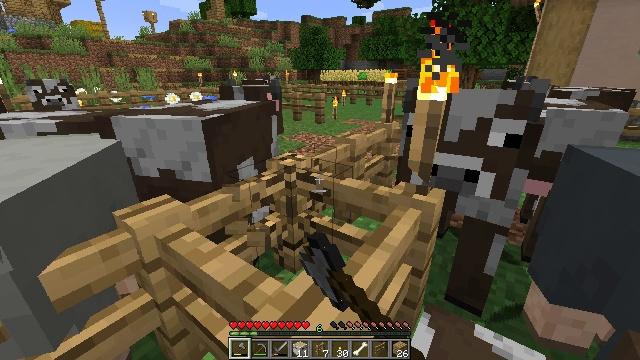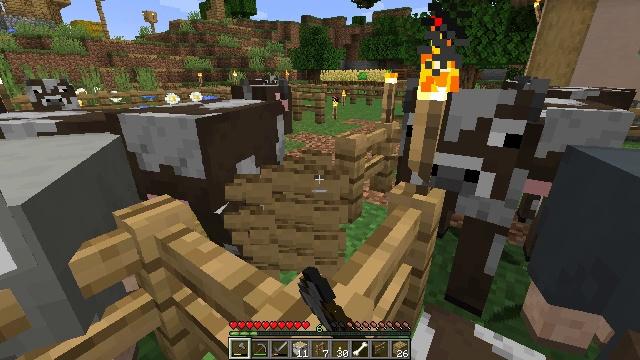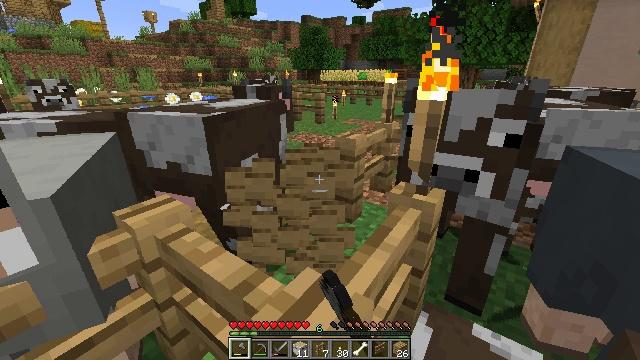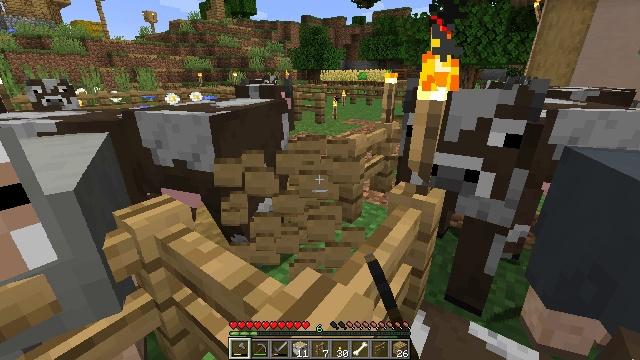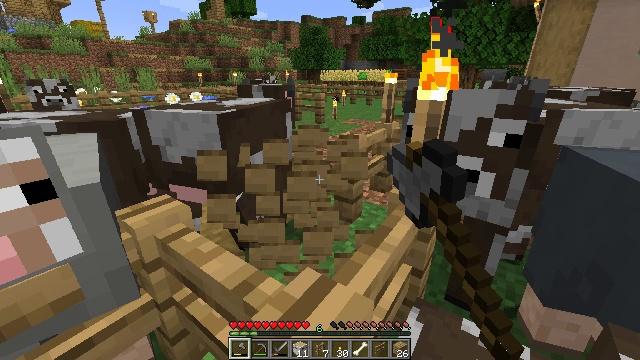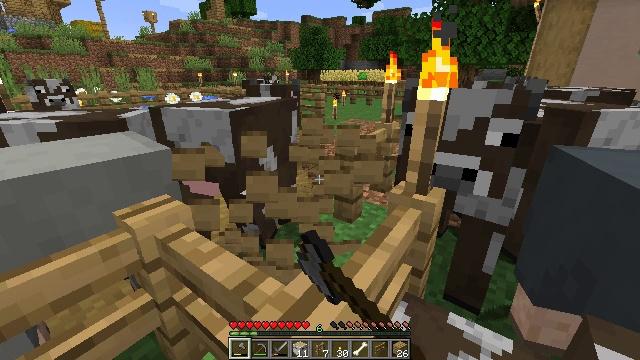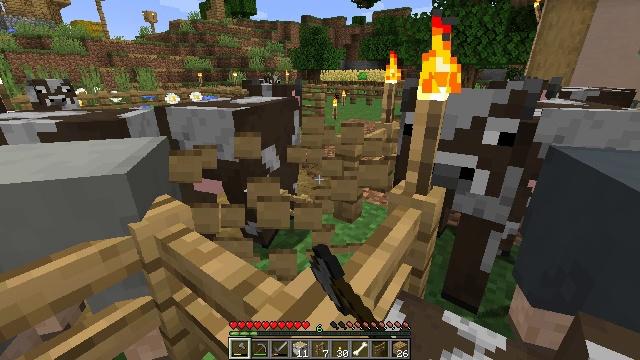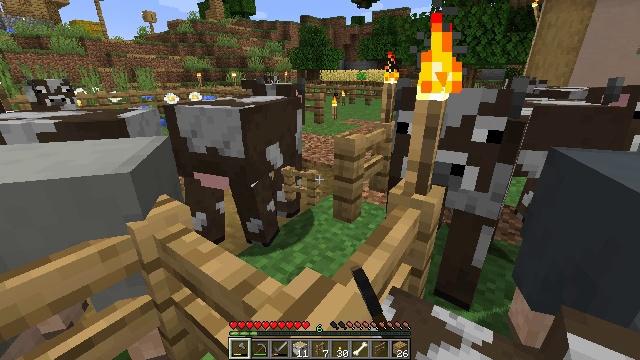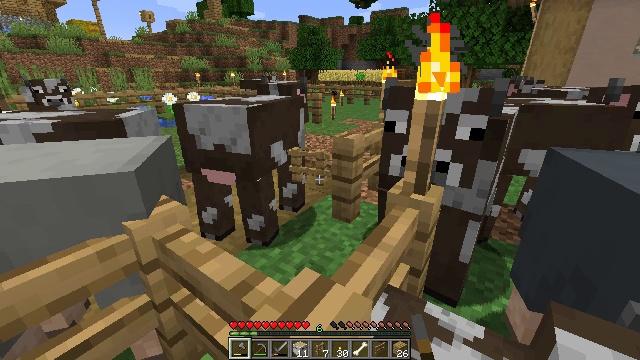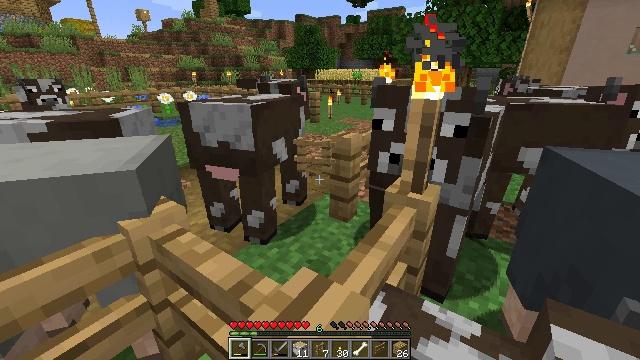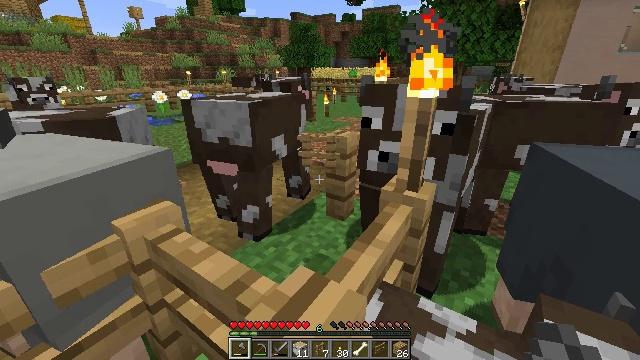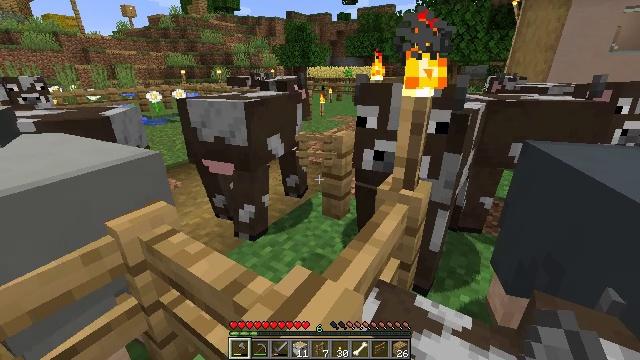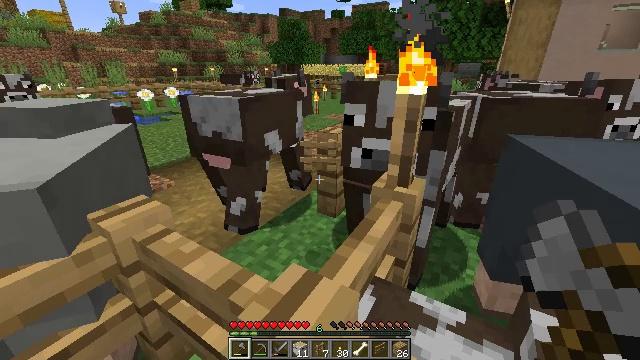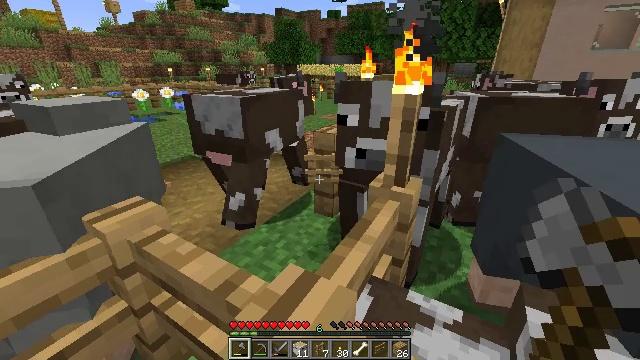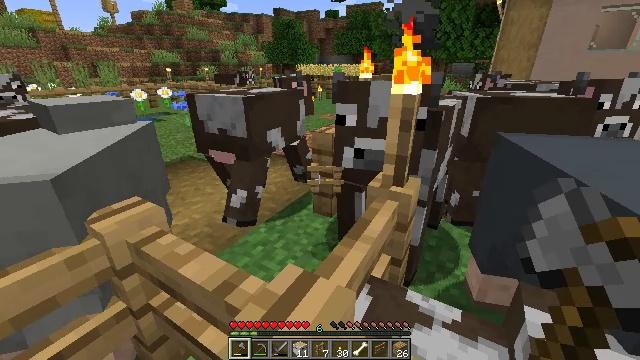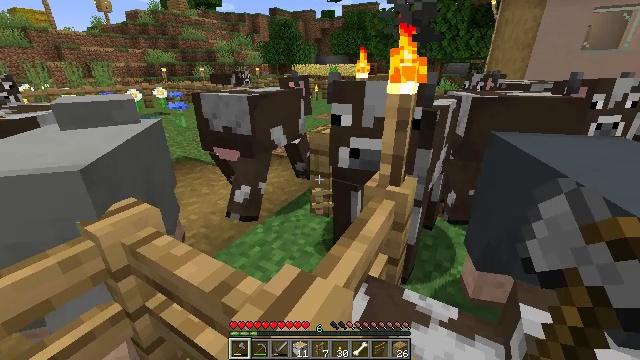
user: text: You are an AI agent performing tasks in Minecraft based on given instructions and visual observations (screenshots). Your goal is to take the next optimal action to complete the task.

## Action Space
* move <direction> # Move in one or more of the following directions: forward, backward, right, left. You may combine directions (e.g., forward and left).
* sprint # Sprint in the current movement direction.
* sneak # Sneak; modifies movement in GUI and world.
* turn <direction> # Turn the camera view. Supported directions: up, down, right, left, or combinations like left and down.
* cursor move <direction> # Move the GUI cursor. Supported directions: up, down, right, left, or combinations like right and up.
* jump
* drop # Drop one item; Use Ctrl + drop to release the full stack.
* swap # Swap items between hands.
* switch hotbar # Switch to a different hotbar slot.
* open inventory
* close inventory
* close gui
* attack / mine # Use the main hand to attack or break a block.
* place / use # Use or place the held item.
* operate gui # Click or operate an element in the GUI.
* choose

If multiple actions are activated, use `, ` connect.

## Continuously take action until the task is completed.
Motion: motion action
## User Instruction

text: Left-click to destroy the oak fence.
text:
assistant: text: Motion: attack / mine
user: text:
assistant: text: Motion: attack / mine
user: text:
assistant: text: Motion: attack / mine
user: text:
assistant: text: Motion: attack / mine
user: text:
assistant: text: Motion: attack / mine
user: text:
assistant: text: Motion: no_op
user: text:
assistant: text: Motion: no_op
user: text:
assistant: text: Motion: no_op
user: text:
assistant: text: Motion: no_op
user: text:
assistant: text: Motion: no_op
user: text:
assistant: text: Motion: no_op
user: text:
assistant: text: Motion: turn right
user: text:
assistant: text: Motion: no_op
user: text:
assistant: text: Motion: no_op
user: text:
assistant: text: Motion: no_op
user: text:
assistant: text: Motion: turn right
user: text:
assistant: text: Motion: turn right
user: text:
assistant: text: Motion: turn right
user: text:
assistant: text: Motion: no_op
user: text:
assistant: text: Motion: no_op
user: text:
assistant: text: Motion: no_op
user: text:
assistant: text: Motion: no_op
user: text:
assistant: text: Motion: no_op
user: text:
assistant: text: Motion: no_op
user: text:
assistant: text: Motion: no_op
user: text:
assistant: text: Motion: no_op
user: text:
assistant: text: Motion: no_op
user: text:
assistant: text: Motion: no_op
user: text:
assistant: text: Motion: no_op
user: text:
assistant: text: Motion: no_op